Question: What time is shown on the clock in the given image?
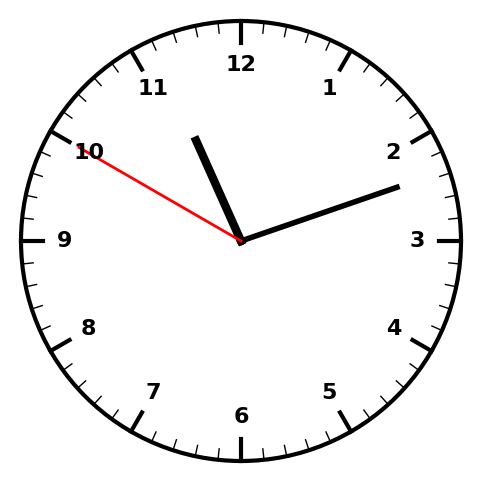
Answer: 11:11:50